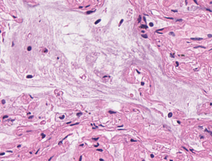
Tumor epithelial tissue: no
Tumor-associated stroma tissue: no
Normal tissue: yes